Question: I've been trying to fix this for a week now, I tried everything that crossed my mind. I am creating web app using asp.net mvc 4 template. Problem is that I am always redirected to login page before I can't access any route without log in first. Not even register new user, which is absurd. I'm using simple membership and default Account controller and I even tried removing [Authorize] attribute from Account controller, but even then I'm redirected to login page.
My Account controller looks like this:
'''
[Authorize]
[InitializeSimpleMembership]
public class AccountController : Controller
{
...
[AllowAnonymous]
public ActionResult Register()
{
return View();
}
'''
My web config is:
'''
<authentication mode="Forms">
<forms loginUrl="~/Account/Login" timeout="2880" />
</authentication>
'''
In chrome when I click on Register link, I get this error

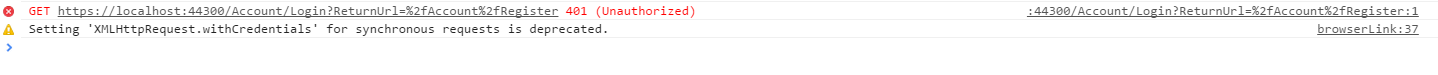
Answer: The problem was in following action in the _Layout.cshtml file
'''
<li>@Html.Action("BasicInfo", "Profile")</li>
'''
which is calling ProfileController action BasicInfo, and the ProfileController is decorated with 'Authorize' attribute which redirected action to login. Quite a stupid and misleading mistake... Once I checked if user is authenticated before this action everything was ok